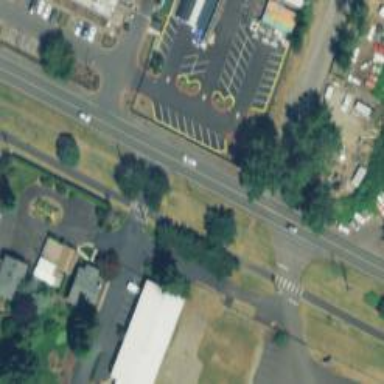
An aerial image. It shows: Marked road crossing.